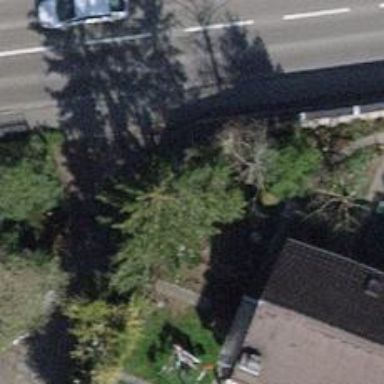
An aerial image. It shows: Needle-leaved tree in nature.